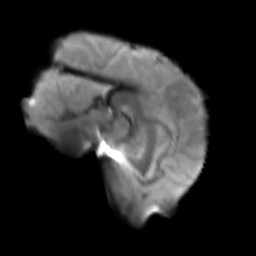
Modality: T2w
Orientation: sagittal
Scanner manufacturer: siemens
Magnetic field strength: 3 T
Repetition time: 3.6 s
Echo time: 0.092 s